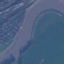
Label: River